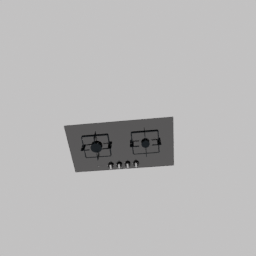
Label: appliances